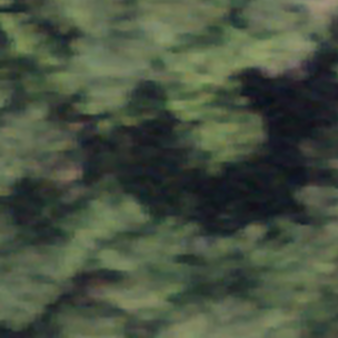
Label: other